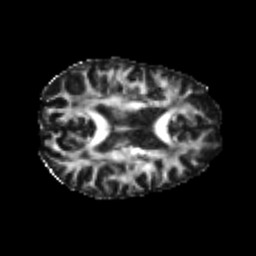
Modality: FA
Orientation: axial
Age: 23
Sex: female
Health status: healthy
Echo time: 0.074 s